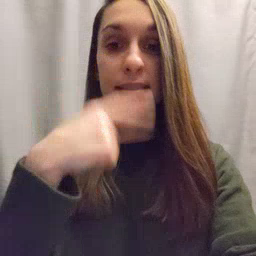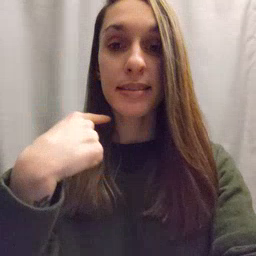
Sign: face